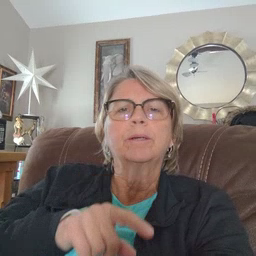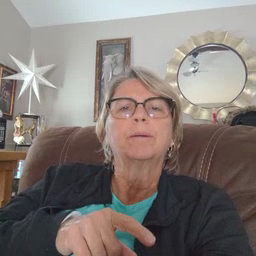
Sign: shhh